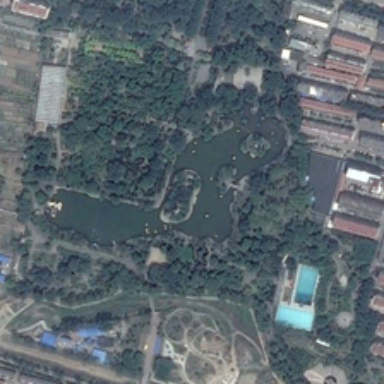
The park with a lake is next to farmlands and buildings with red roofs .